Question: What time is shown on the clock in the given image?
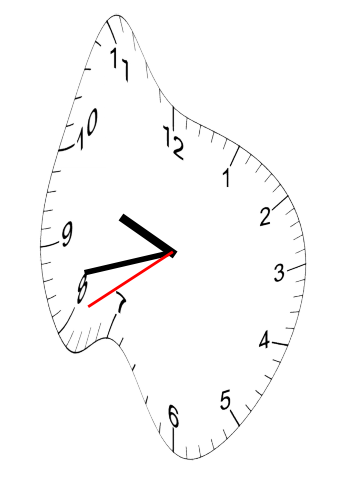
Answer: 09:42:40